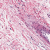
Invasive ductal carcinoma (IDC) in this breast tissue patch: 0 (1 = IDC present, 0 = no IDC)